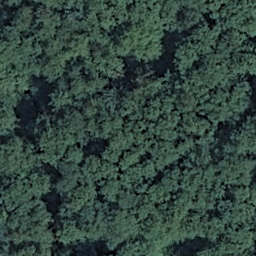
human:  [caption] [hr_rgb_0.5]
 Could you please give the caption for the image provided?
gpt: This is a dense forest with lots of dark green trees .

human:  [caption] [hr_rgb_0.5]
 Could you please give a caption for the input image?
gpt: Lots of dark green trees constitute a dense forest .

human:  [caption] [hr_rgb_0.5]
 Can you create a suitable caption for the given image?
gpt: There are lots of dark green plants in the dense forest .

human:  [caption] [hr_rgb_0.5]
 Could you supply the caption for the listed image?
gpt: There are lots of dark green trees in the dense forest .

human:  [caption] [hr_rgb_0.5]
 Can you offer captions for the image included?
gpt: Lots of dark green trees constitute a dense forest .